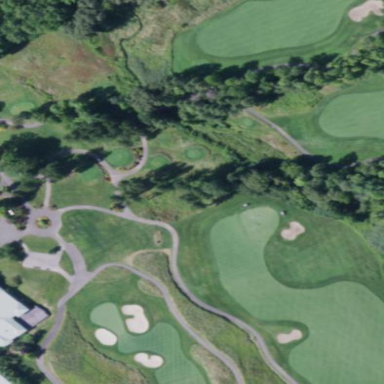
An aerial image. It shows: Area with grass used as rough in golf course.